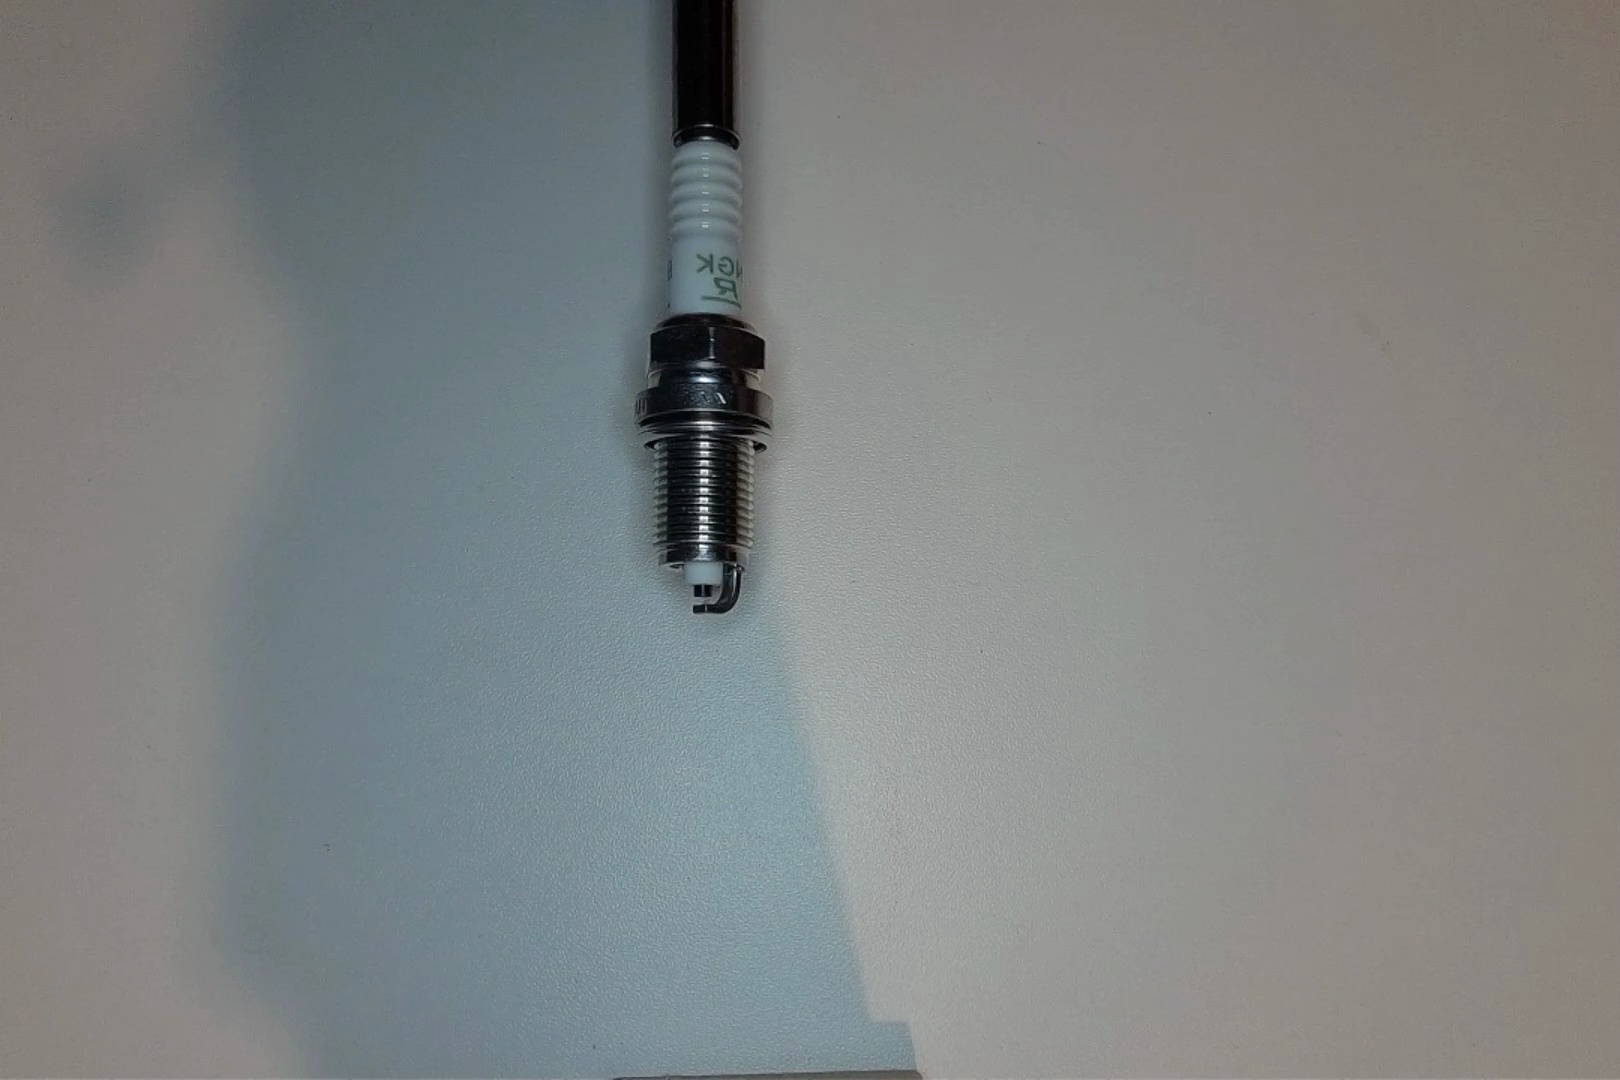
Label: no anomaly